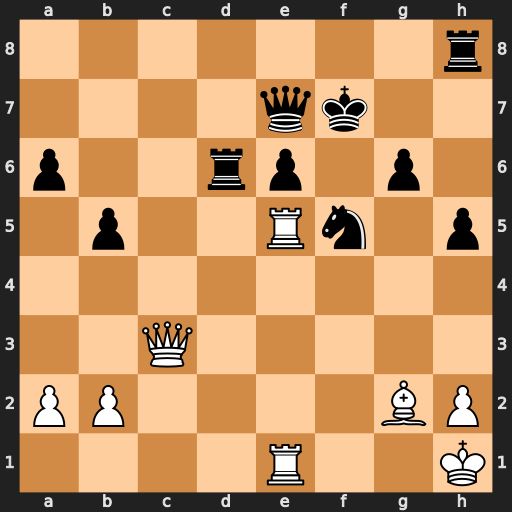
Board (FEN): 7r/4qk2/p2rp1p1/1p2Rn1p/8/2Q5/PP4BP/4R2K
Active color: w
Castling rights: -
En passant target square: -
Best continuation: Rxf5+ gxf5 Qxh8